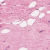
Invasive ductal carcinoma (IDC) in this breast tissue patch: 0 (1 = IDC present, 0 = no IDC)